Question: I just started experimenting with jqModal and am having a strange issue.
The modal window is displayed correctly however I get a javascript error when I click anywhere inside it. When I look at the offending line of code, it turns out that jqModal is trying to run my entire page as if it were one big piece of javascript.
Since I wrote this post, I discovered that the code works fine in FireFox. The issue is IE of course.
My markup:
'''
<script type="text/javascript">
$(document).ready(function () {
$('#jqmWindowContainer').jqm({
modal: true,
ajax: '<%: Url.Action("Save", "AssetSearch") %>',
onHide: myAddClose
});
function myAddClose(hash) {
hash.w.fadeOut('300', function () { hash.o.remove(); });
}
});
</script>
<a href="#" class="jqModal display-field-right">Save this search</a>
<span id="jqmWindowContainer" class="jqmWindow">
</span>
'''
Modal window markup:
'''
<div id="modalWindow" class="jqmWindow">
<% using (Ajax.BeginForm("Save", "AssetSearch", new AjaxOptions() { HttpMethod = "Post", InsertionMode = InsertionMode.Replace, UpdateTargetId = "modalWindow" }))
{%>
<!-- Validation summary -->
<div class="validation-summary">
<%=ViewData["Message"]%>
</div>
<%=Html.LabelFor(x => x.Name)%>
<%=Html.TextBoxFor(x => x.Name)%>
<!-- Submit button -->
<div class="submit-form">
<input type="submit" value="Save" />
</div>
<%
}%>
</div>
<a class="jqmClose" href="#">Close</a>
'''
Clicking on the "Save this search" link correctly displays the modal window. Clicking anywhere in the modal, causes this error:
> Line: 5 Error: Object doesn't support
this property or method
When I look at the code it's trying to execute, it turns out to be my whole page which of course triggers an error:

I have no clue what would cause this behavior. If I continue past the error, the window works correctly and my action method gets called when I click Save.
Help!
Thanks!
Rick
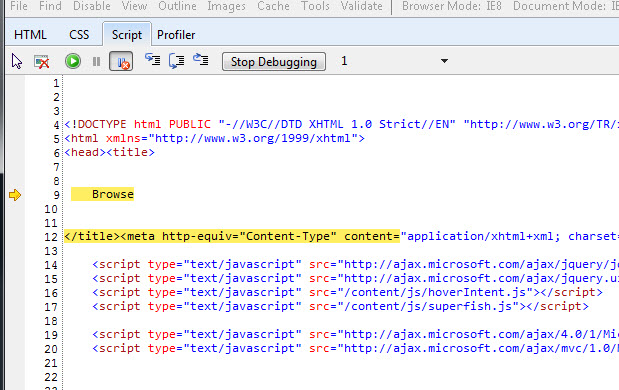
Answer: Which versions of jQuery and jqModal you use?
If you use jQuery 1.4.x you should verify whether the jqModal.js contain '$()' (for example '{$()<URL>'.
: After you post the link to site having the problem I could analyse the problem. If one clicks on "Save this Search" it will be loaded the div from <URL>. The results will be used as a dialog div for jqModal. Currently the div looks as following:
'''
<div class="jqmPopupForm" id="jqmPopupForm">
<div id="loadingMessage" style="display: none;">
Saving...
</div>
<form action="/matrix6studios/AssetSearch/Save"
method="post"
onclick="Sys.Mvc.AsyncForm.handleClick(this, new Sys.UI.DomEvent(event));"
onsubmit="Sys.Mvc.AsyncForm.handleSubmit(this, new Sys.UI.DomEvent(event), { insertionMode: Sys.Mvc.InsertionMode.replace, httpMethod: &#39;Post&#39;, loadingElementId: &#39;loadingMessage&#39;, updateTargetId: &#39;jqmPopupForm&#39; });">
<div class="sign-in-validation-summary">
</div>
<fieldset>
<legend>Save Your Search</legend>
<ol>
<li>
<label for="Name">
Name</label>
<input id="Text1" name="Name" type="text" value="" />
</li>
</ol>
</fieldset>
<fieldset class="submit">
<input type="submit" value="Save" />
</fieldset>
</form>
</div>
<a class="jqmClose" href="#">Close</a>
'''
How one can see the form element has 'onclick' and 'onsubmit' attributes which produce at the end the error. If you click inside of the form, you see the error because "Sys.Mvc.AsyncForm.handleClick(this, new Sys.UI.DomEvent(event));" could not be called. How you can see in <URL> you would not find MVC 2.0. More better would be create the dialog with respect of jQuery only without any MVC controls.
It is the main error, but there are some other small problems in your code. For example you should remove comma before '}' from the following code fragment
'''
<script type="text/javascript">
$(function () {
$("#accordion").accordion({
event: "mouseover",
alwaysOpen: false,
autoHeight:false,
navigation: true,
});
});
</script>
'''
Next problem is: your code has two elements having id="jqmWindowContainer".
Your code has lines
'''
<link rel="stylesheet" type="text/css" media="screen"
href="http://camp.matrix6.com/content/css/jqModal.css" />
<script type="text/javascript"
src="http://camp.matrix6.com/Content/js/jqModal.js"></script>
'''
in the middle of the HTML code. It is not allowed. The '<link>' element should be moved inside of the '<head>'. Moreover you include the code with '<link href=".../jqModal.css">' and '<script src=".../jqModal.js"></script>' on one page which is also very bad. You should not load jqModal.js twice on the same page. If you move the code to the '<head>' you can place it only once.
I can continue with less important errors to hold XHTML 1.0 Strict which you use. For example you should place '<fieldset>' elements inside of '<form>' and '<ul>' over '<li>' and so on. I recommend you validate your page in <URL>.